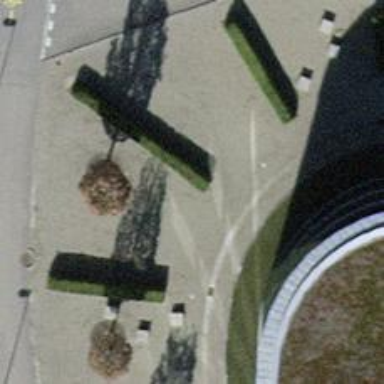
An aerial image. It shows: Hedge barrier.